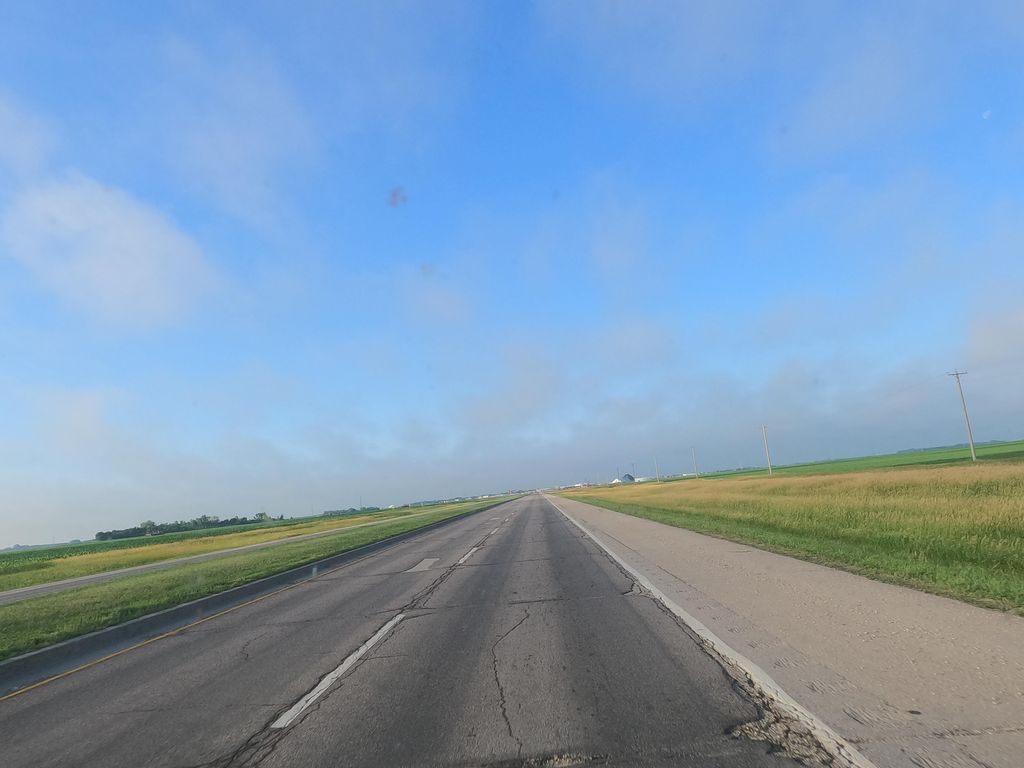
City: winnipeg